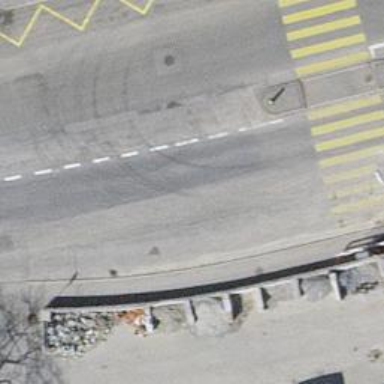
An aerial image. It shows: Uncontrolled zebra crossing with marked island on the road.